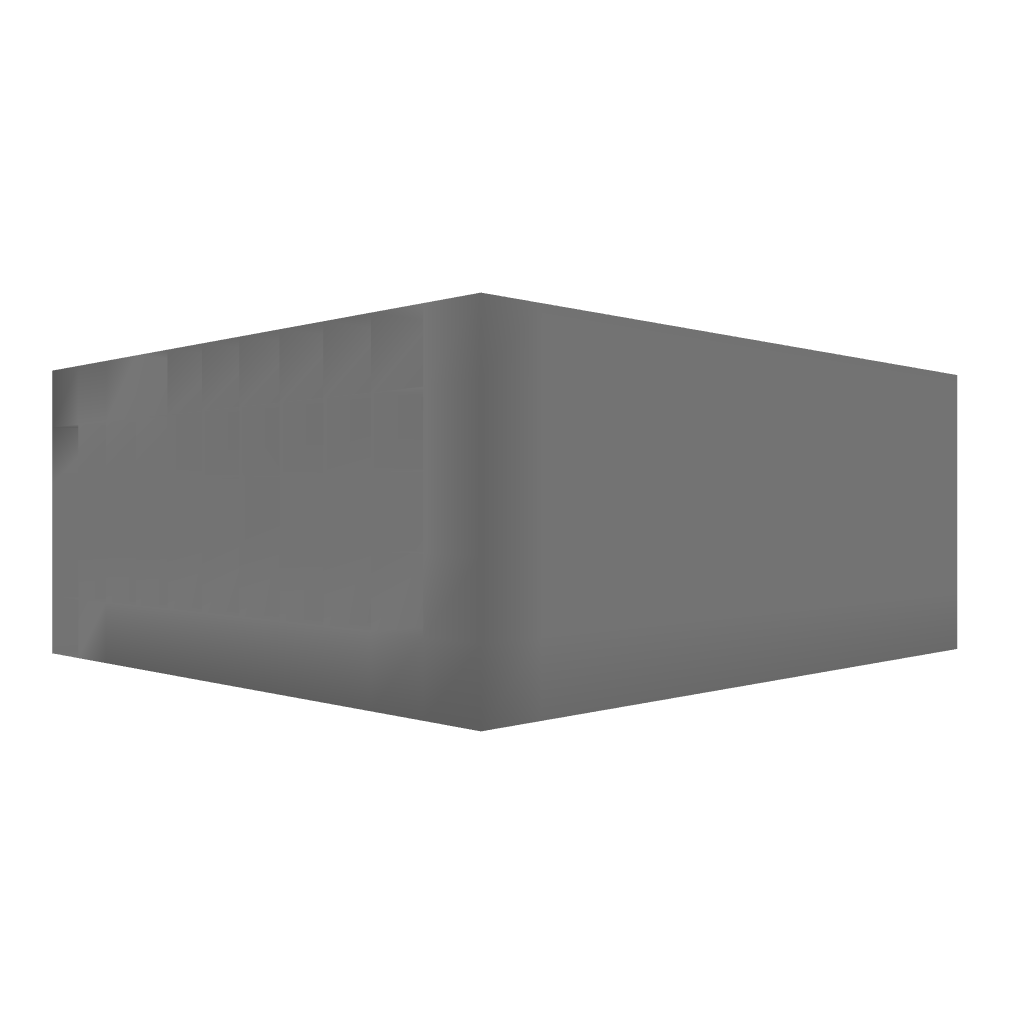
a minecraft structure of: Double 2 Ground Piston Door bad low quality